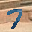
Label: 7